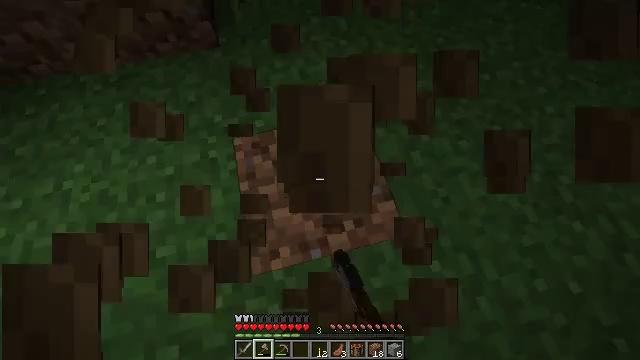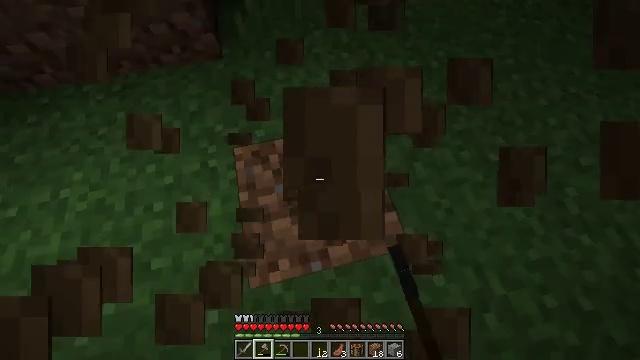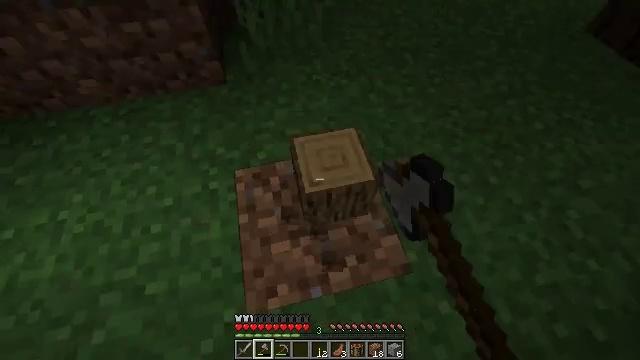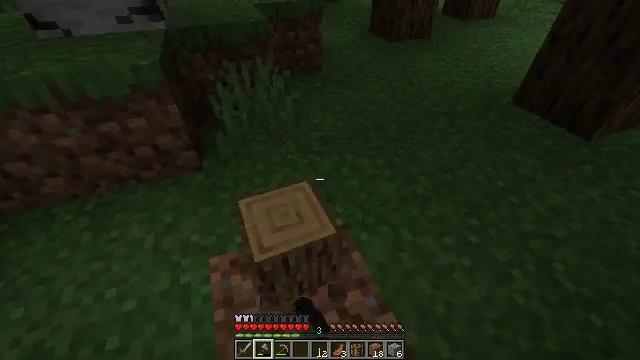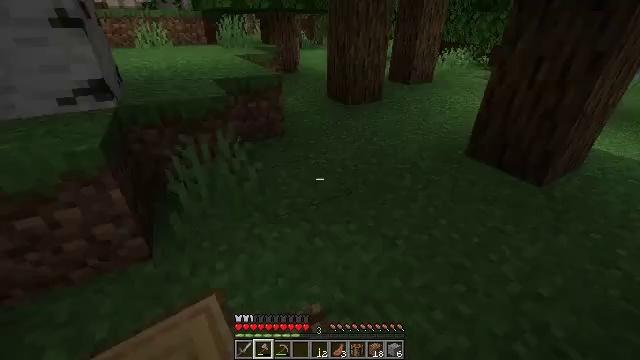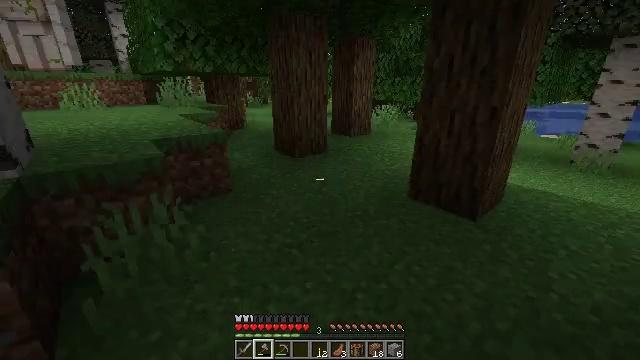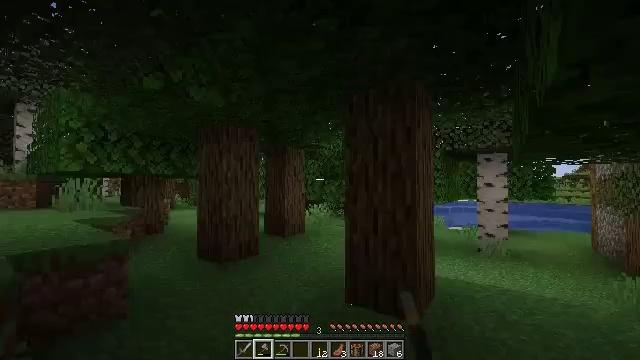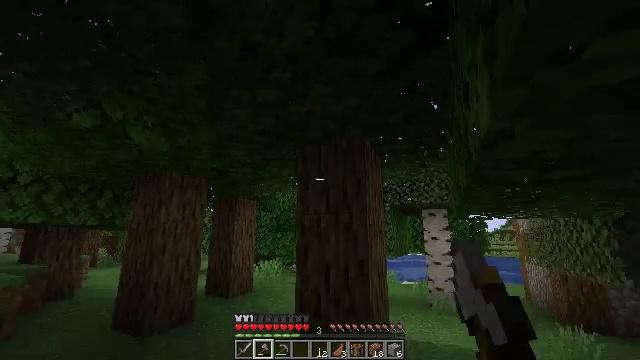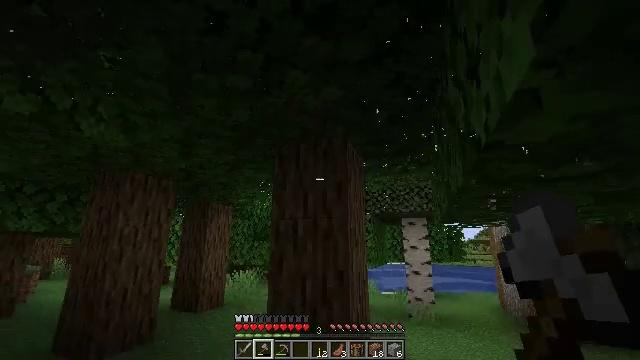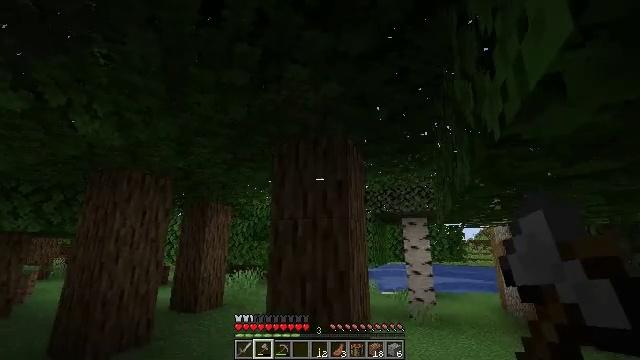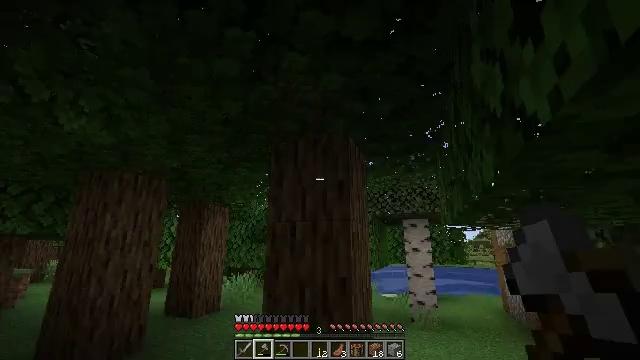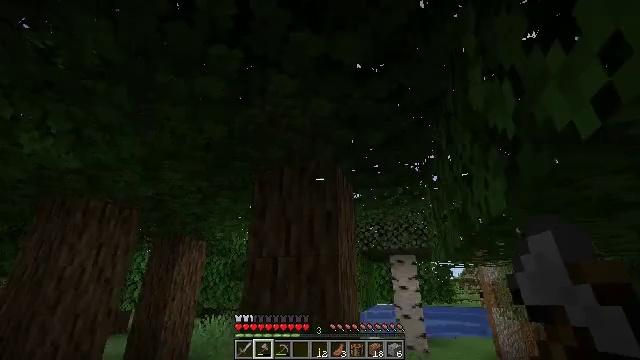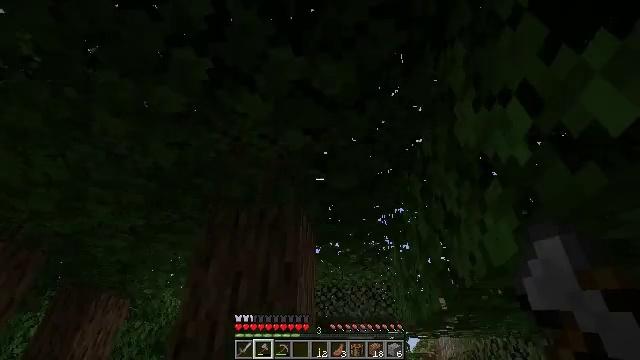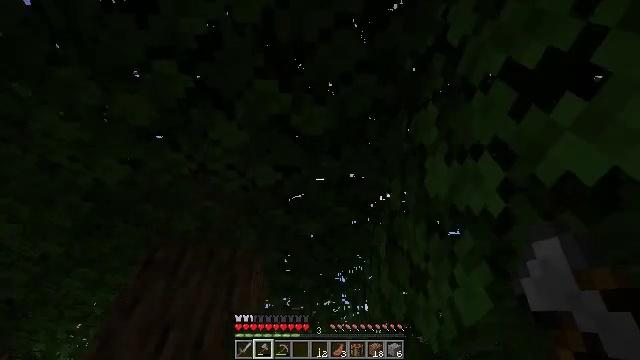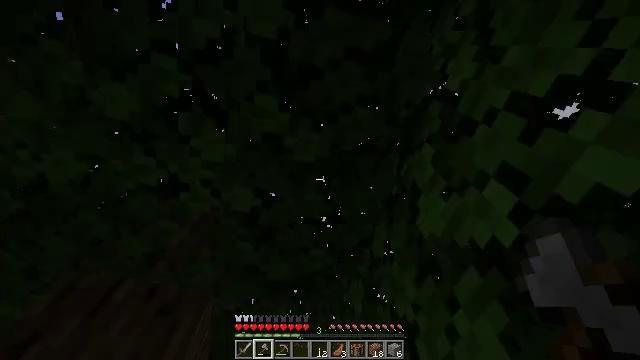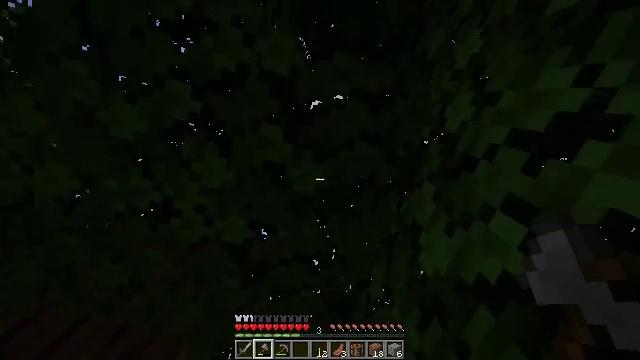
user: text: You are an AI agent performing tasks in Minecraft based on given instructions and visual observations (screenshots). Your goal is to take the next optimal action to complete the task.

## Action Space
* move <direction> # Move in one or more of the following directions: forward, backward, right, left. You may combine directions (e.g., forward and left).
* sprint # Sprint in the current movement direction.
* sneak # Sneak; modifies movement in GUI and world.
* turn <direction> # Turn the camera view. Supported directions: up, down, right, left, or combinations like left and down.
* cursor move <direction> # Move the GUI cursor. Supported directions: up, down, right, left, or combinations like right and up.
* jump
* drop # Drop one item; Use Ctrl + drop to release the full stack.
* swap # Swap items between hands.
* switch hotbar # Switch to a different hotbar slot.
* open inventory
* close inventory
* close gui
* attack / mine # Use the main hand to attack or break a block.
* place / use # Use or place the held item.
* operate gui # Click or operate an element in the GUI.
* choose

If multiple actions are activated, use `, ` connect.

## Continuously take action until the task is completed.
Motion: motion action
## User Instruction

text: Collect potatoes from the garden.
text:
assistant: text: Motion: turn up, attack / mine
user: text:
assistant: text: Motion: turn up
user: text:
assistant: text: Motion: move forward, turn right and up
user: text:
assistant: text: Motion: move forward, turn right and up
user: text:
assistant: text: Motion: move forward and move right, turn right and up
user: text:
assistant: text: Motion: move forward and move right, turn right and up
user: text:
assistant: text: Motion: move forward, turn right and up
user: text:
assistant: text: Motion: move forward, turn right and up
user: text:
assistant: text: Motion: move forward
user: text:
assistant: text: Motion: move forward
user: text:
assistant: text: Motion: move forward, turn right and up
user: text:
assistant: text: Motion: move forward, turn right and up
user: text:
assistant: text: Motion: move forward, turn right and up
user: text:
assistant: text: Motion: turn right and up
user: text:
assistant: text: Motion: move back, turn right and up
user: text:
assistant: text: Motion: move back, turn up
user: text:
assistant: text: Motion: move back
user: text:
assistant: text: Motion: move back, turn right
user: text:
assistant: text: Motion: move back, turn right and up
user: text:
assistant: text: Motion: move back, turn right and up
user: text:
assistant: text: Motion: no_op
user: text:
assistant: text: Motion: turn right
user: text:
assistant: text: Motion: turn right and up
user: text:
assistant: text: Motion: turn right and down
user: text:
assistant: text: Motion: move forward, turn right and down
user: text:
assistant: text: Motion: move forward, turn left and down
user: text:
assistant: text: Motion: move forward
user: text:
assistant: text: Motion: move forward
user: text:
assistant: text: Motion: move forward
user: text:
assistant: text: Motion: move forward, turn right and down